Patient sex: M
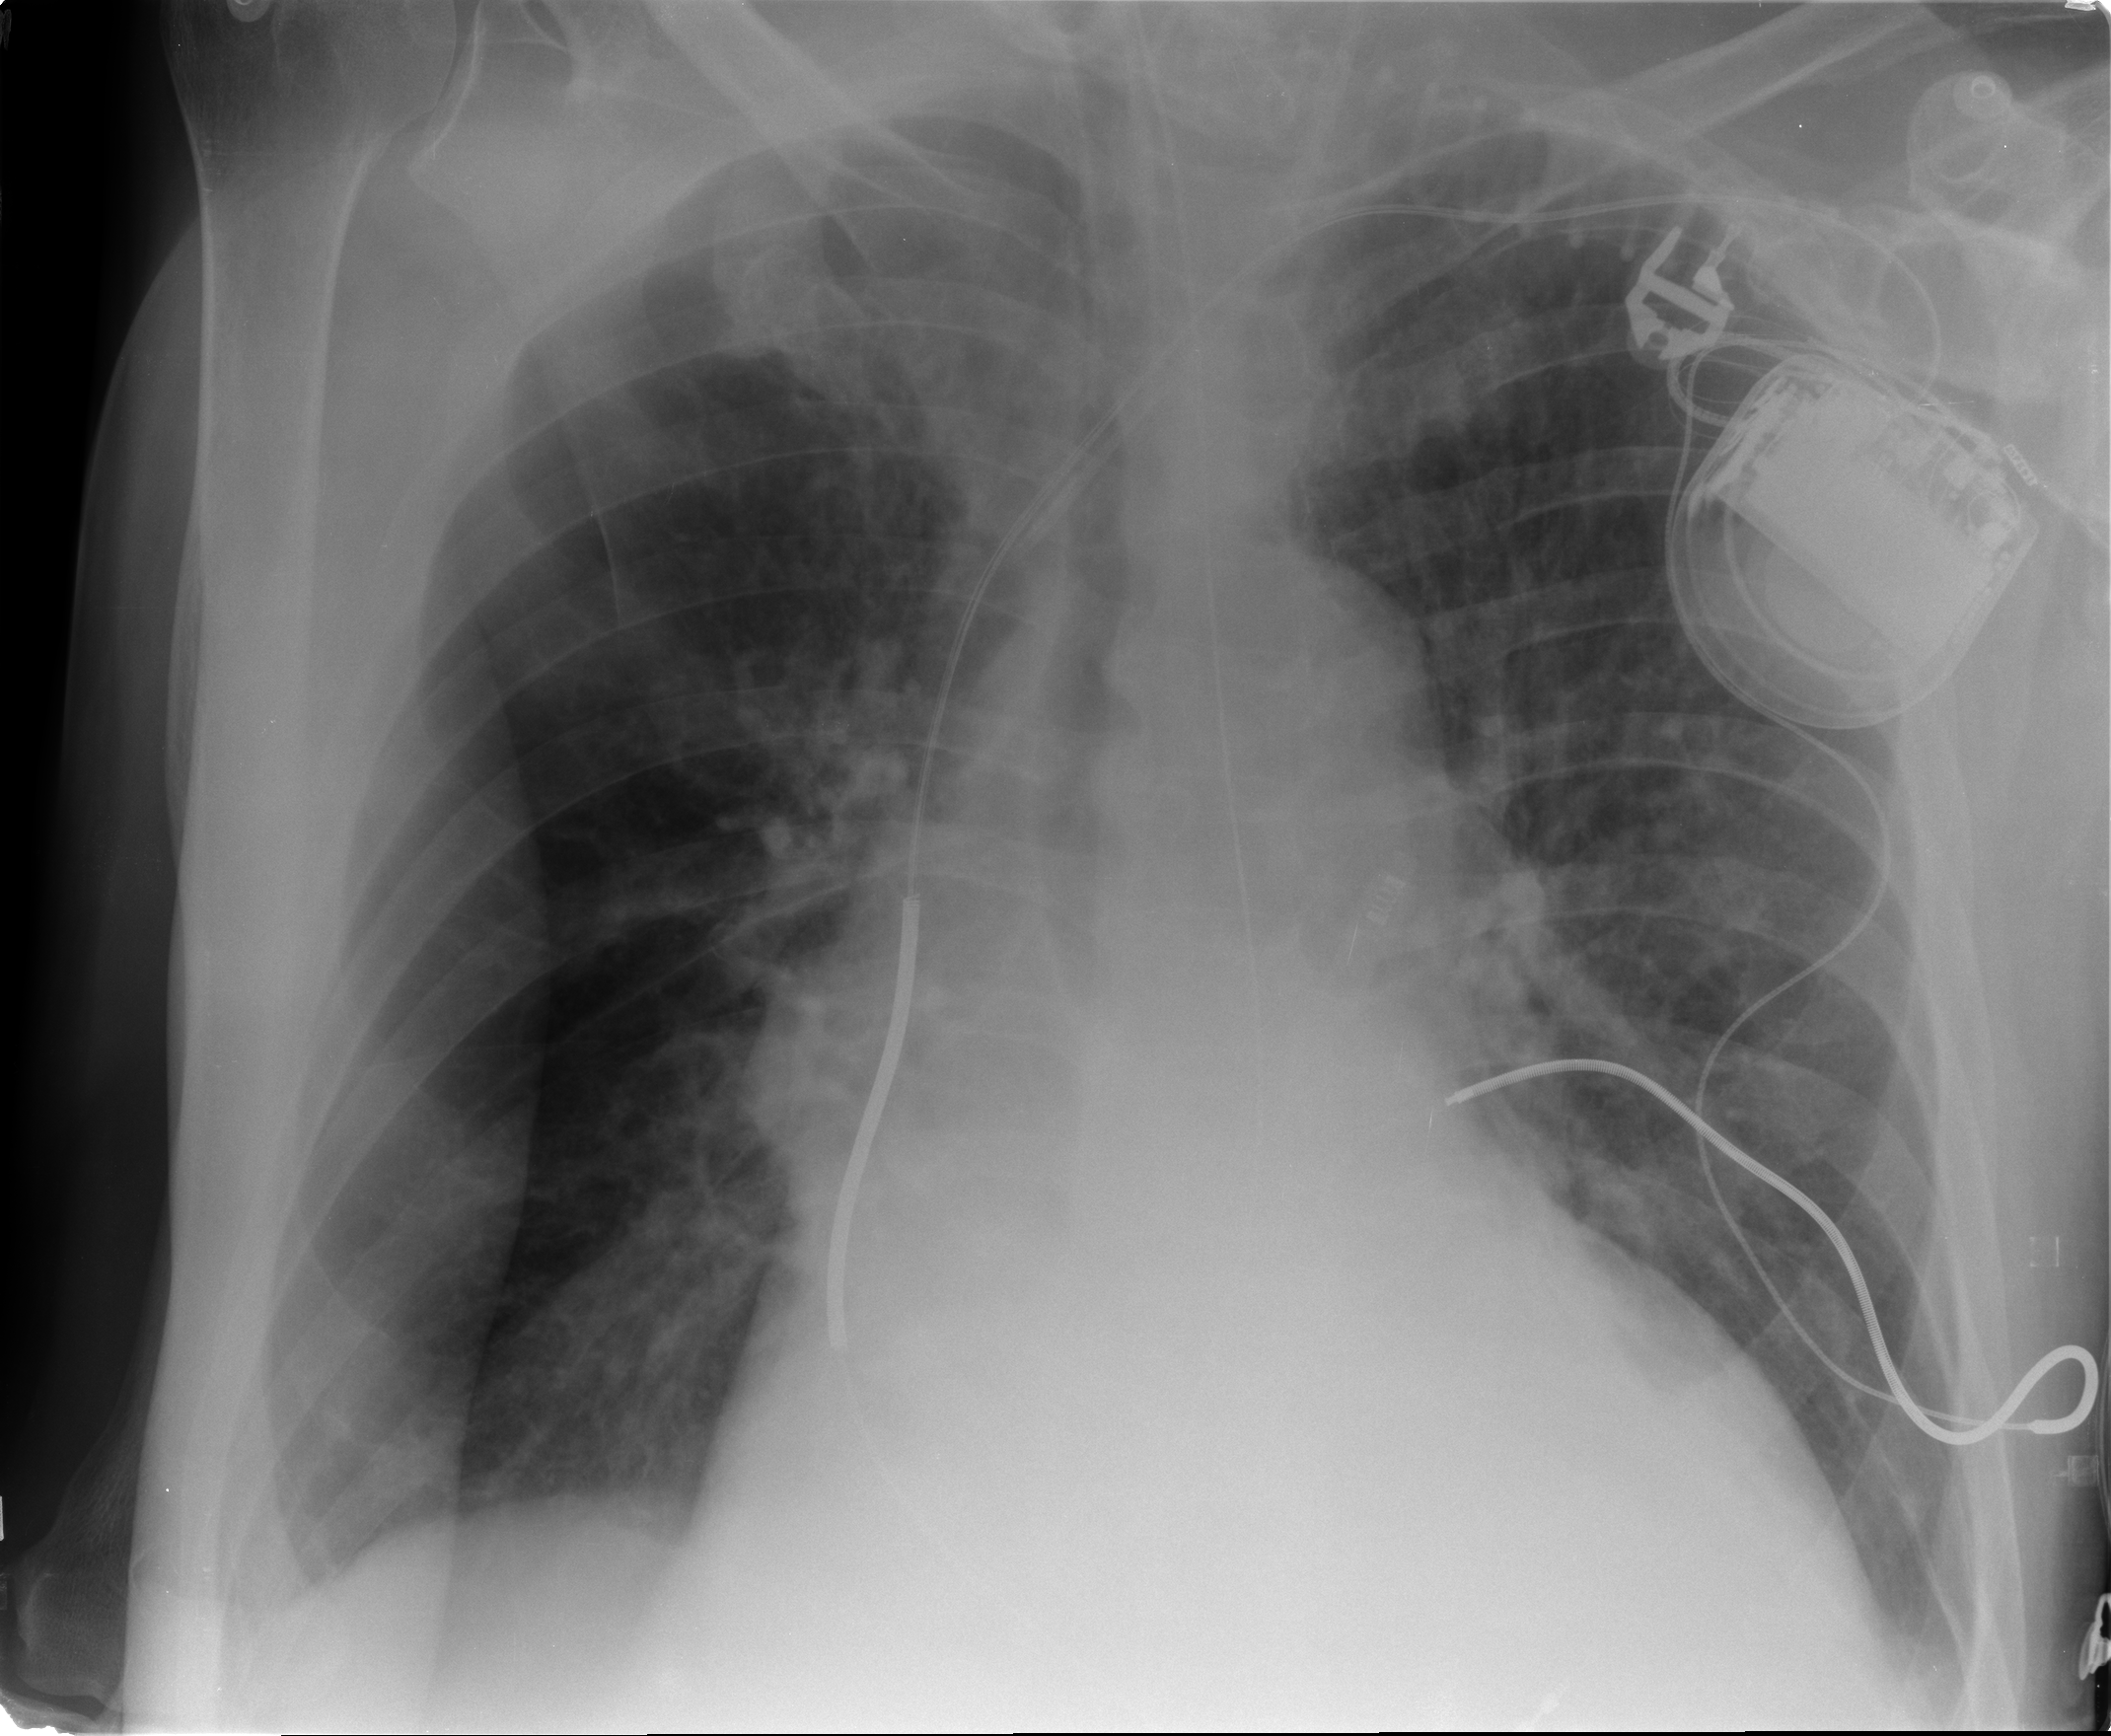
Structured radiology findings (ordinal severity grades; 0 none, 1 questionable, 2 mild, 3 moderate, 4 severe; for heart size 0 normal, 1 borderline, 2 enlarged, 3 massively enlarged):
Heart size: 3
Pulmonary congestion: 2
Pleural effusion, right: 0
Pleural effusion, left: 1
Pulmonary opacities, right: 0
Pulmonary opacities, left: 0
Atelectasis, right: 1
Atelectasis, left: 1